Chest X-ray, AP view. Patient: 52 years old, sex F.
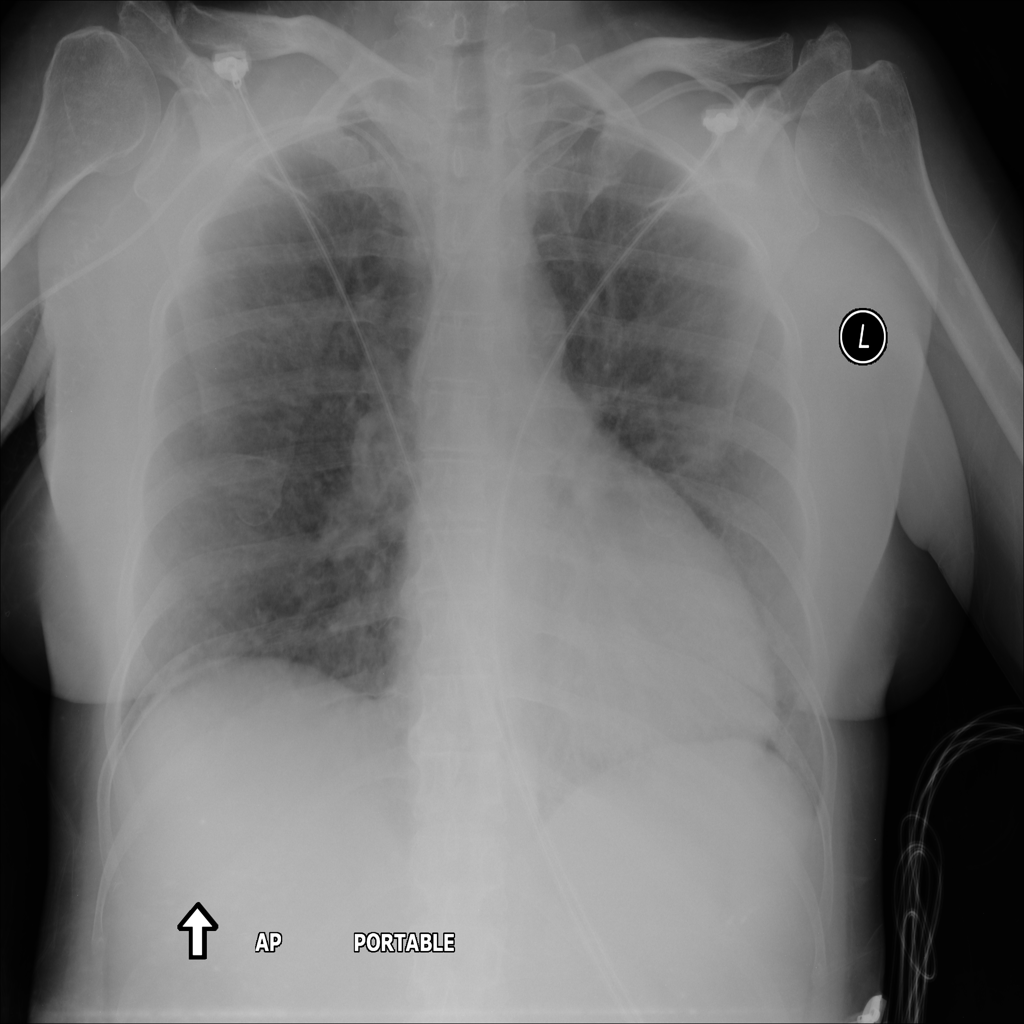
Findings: No Finding